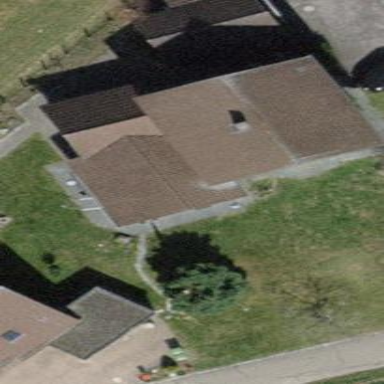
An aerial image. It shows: Detached building with gabled roof.